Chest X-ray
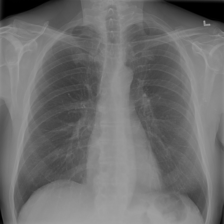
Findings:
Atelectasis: negative
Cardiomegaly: negative
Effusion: negative
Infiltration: negative
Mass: negative
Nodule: negative
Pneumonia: negative
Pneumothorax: negative
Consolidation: negative
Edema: negative
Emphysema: negative
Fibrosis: negative
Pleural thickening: negative
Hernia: negative